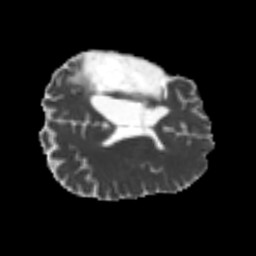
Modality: MD
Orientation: axial
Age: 50
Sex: male
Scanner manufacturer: siemens
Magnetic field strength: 3 T
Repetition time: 4.987 s
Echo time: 0.0792 s